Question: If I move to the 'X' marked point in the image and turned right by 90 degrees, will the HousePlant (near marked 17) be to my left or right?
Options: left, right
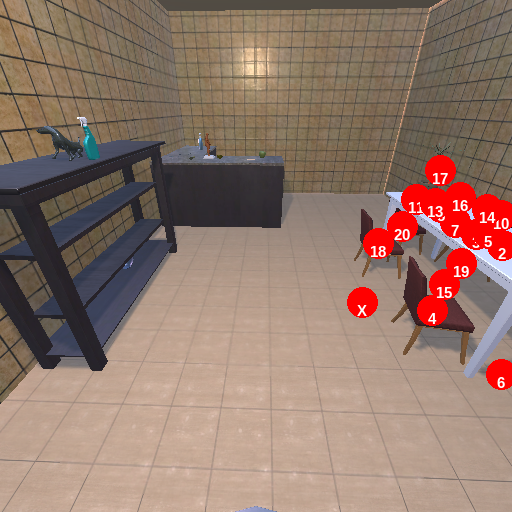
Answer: left